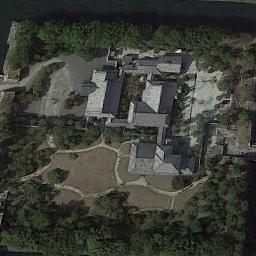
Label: palace